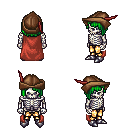
a pixel art fantasy rpg character, male body template, skeleton, maroon cape, gold greaves, green pageboy hairstyle, leather cap, metal boots, four views (front, back, left, right), 2x2 character sprite sheet, small pixel art, hard edges, no anti-aliasing